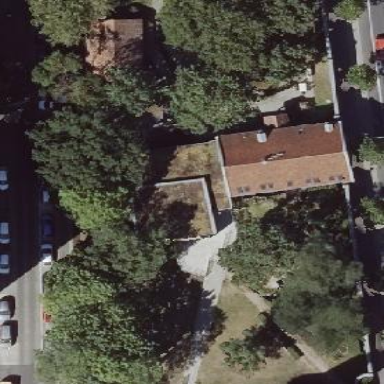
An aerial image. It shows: Religious building with gabled roof oriented across.